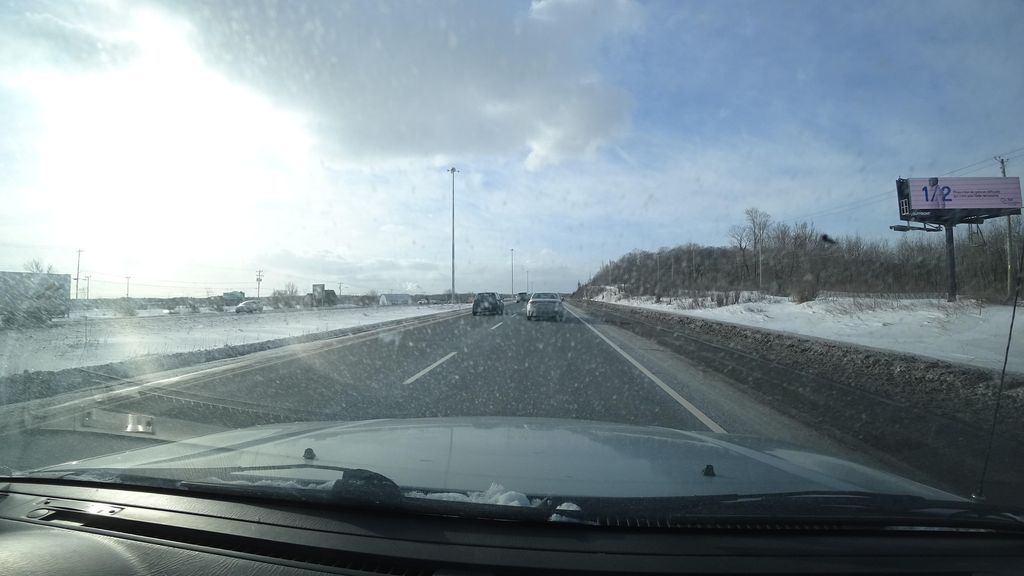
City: quebec_city